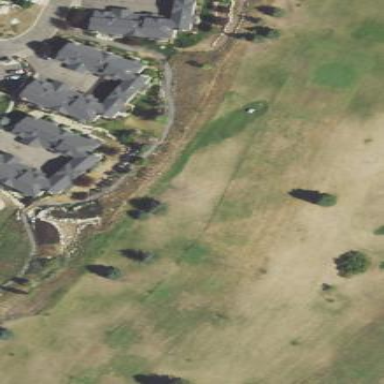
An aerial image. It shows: Meticulously mowed grass fairway in golf course.